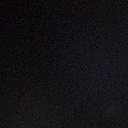
Screen state: off